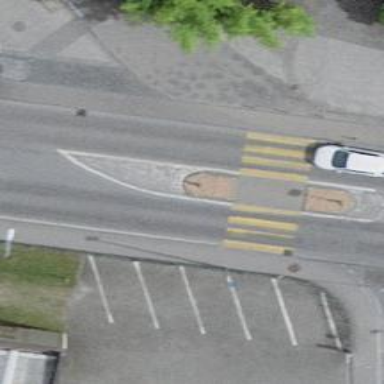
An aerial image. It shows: Zebra crossing on the road.